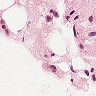
Metastatic tissue present: no